Aerial crown-view tile of a tropical tree (Barro Colorado Island, Panama), acquired 20250217:
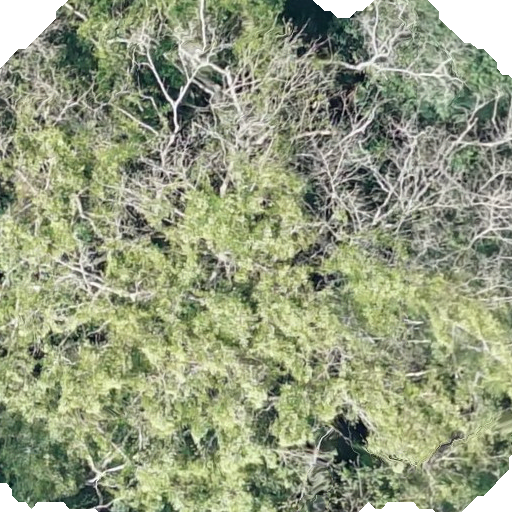
Species: Hura crepitans
GBIF accepted scientific name: Hura crepitans
Crown area: 443.981 m²